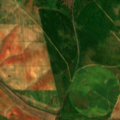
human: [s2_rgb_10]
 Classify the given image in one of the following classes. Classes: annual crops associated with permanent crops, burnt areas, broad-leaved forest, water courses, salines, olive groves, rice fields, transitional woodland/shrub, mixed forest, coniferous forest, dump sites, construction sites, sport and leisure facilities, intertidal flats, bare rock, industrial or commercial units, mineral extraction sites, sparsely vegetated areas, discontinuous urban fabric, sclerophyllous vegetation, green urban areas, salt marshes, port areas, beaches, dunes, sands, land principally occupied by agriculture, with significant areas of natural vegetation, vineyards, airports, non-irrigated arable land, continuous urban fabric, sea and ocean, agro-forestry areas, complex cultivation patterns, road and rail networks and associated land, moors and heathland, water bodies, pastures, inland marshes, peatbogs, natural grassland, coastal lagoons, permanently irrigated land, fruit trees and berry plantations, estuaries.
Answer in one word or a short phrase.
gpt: non-irrigated arable land, permanently irrigated land